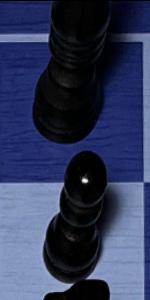
Label: Pawn_Black